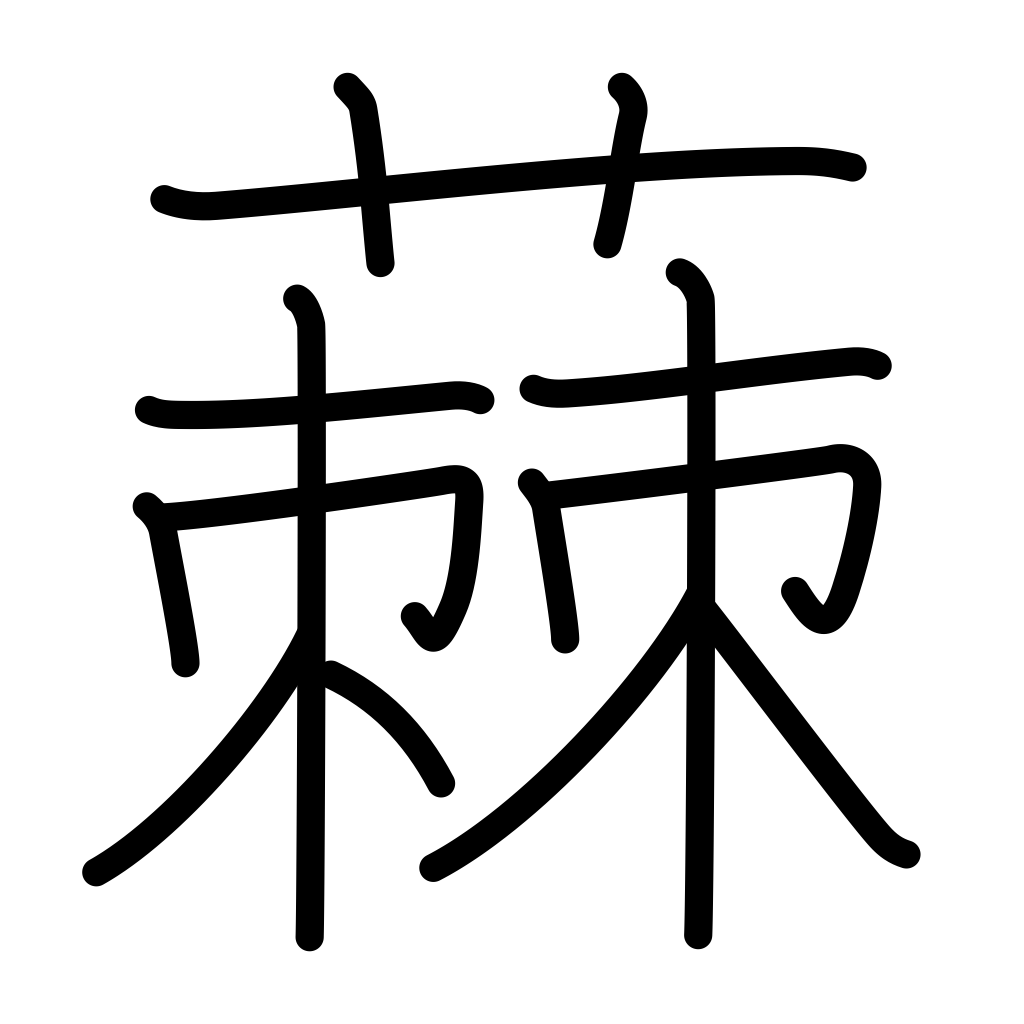
Meaning: milwort